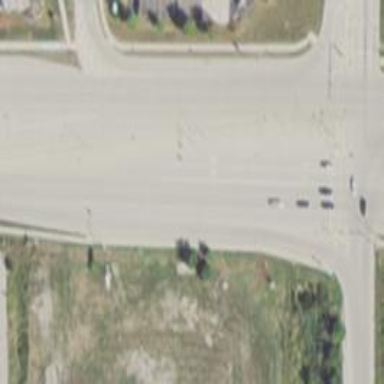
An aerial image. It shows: Trunk highway.